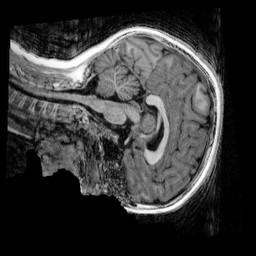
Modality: UNIT1_denoised
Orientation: sagittal
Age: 9
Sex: female
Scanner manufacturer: siemens
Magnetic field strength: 3 T
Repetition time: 4 s
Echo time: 0.00303 s